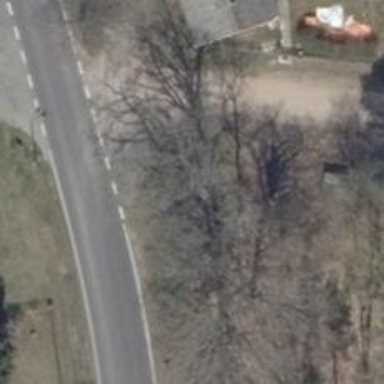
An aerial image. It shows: Emergency access point on the road.